Question: Below is the result of query that i get after applying couple of joins.

I want to show first of value of VendorName column and rest as NULL for every similar value of Exp1 column.
for ex:
'''
2011 Air Canada 9
2012 NULL 9
2016 NULL 9
'''
and so on...
the query i used to generate result is:
'''
SELECT d.ForecastAccountID, d.Portfolio, d.Name, d.AccountNumber, d.AccountName, d.CashGAAP, d.OriginalDate, d.Amount, d.Grouping, d.TheDate, d.CashGAAPYear,
a.VendorName, a.ForecastAccountID AS Expr1
FROM (SELECT Forecast_Account.ForecastAccountID, Portfolio.LegalEntityName AS Portfolio, Forecast.Name, Forecast_Account.AccountNumber, CoA.AccountName,
Forecast_Data.CashGAAP, Forecast_Data.TheDate AS OriginalDate, SUM(Forecast_Data.Amount) AS Amount, Attribute_Set.AttributeSetName AS Grouping,
DATEADD(m, DATEDIFF(m, 0, Forecast_Data.TheDate), 0) AS TheDate, YEAR(Forecast_Data.TheDate) AS CashGAAPYear
FROM Portfolio INNER JOIN
Forecast ON Portfolio.PortfolioID = Forecast.PortfolioID INNER JOIN
Forecast_Account ON Forecast.ForecastID = Forecast_Account.ForecastID INNER JOIN
Forecast_Data ON Forecast_Account.ForecastAccountID = Forecast_Data.ForecastAccountID INNER JOIN
CoA ON CoA.AccountNumber = Forecast_Account.AccountNumber INNER JOIN
Attribute_Set ON Forecast_Account.AttributeSetID = Attribute_Set.AttributeSetID
GROUP BY Forecast_Account.ForecastAccountID, Portfolio.LegalEntityName, Forecast.Name, Forecast_Account.AccountNumber, CoA.AccountName,
Forecast_Data.CashGAAP, Forecast_Data.TheDate, Attribute_Set.AttributeSetName) AS d LEFT OUTER JOIN
(SELECT Vendor.VendorName, Forecast_Attribute.ForecastAccountID
FROM Forecast_Attribute INNER JOIN
Vendor ON Forecast_Attribute.Value = Vendor.VendorName
GROUP BY Forecast_Attribute.ForecastAccountID, Vendor.VendorName) AS a ON d.ForecastAccountID = a.ForecastAccountID
'''
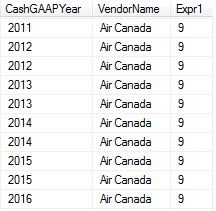
Answer: Try Like This
'''
Select CashGAApYear,
Case
when Row > 1 then Null
else VendorName end AS VendorName,
Exp1
From
(
SELECT CashGAApYear,
VendorName,
Exp1,
ROW_NUMBER() OVER(PARTITION BY VendorName,CashGAApYear ORDER BY VendorName ASC) AS Row
from TableName
) AS T
'''